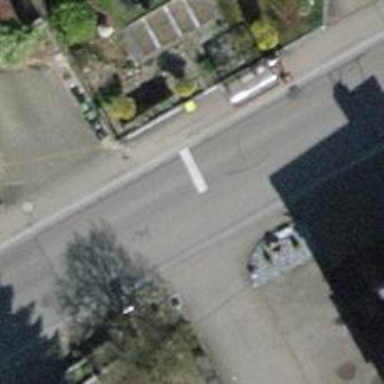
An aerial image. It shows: Bus stop with stop position for public transport.